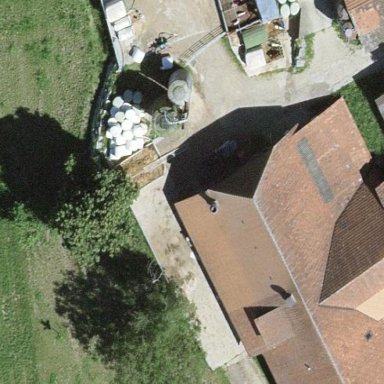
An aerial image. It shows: Farm building.